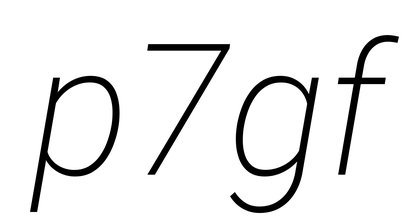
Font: Roboto-Italic_ExtraLight_Italic